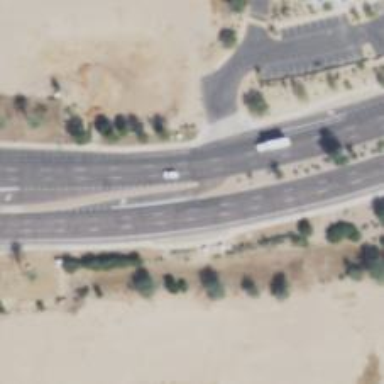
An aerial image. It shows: Secondary link road with asphalt surface.